Field crop: maize
Growth stage: 2
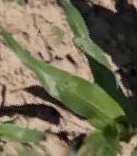
Species: maize